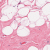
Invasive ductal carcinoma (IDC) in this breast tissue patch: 0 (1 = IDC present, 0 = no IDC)